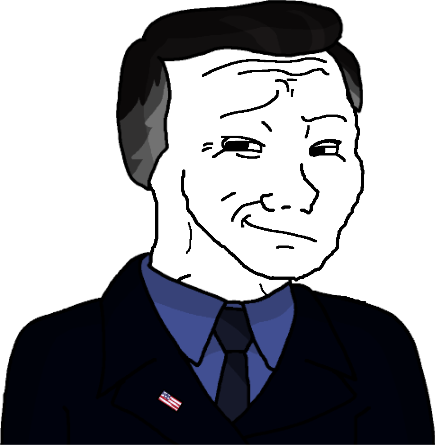
Label: 5_Smugjak